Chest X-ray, PA view. Patient: 48 years old, sex M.
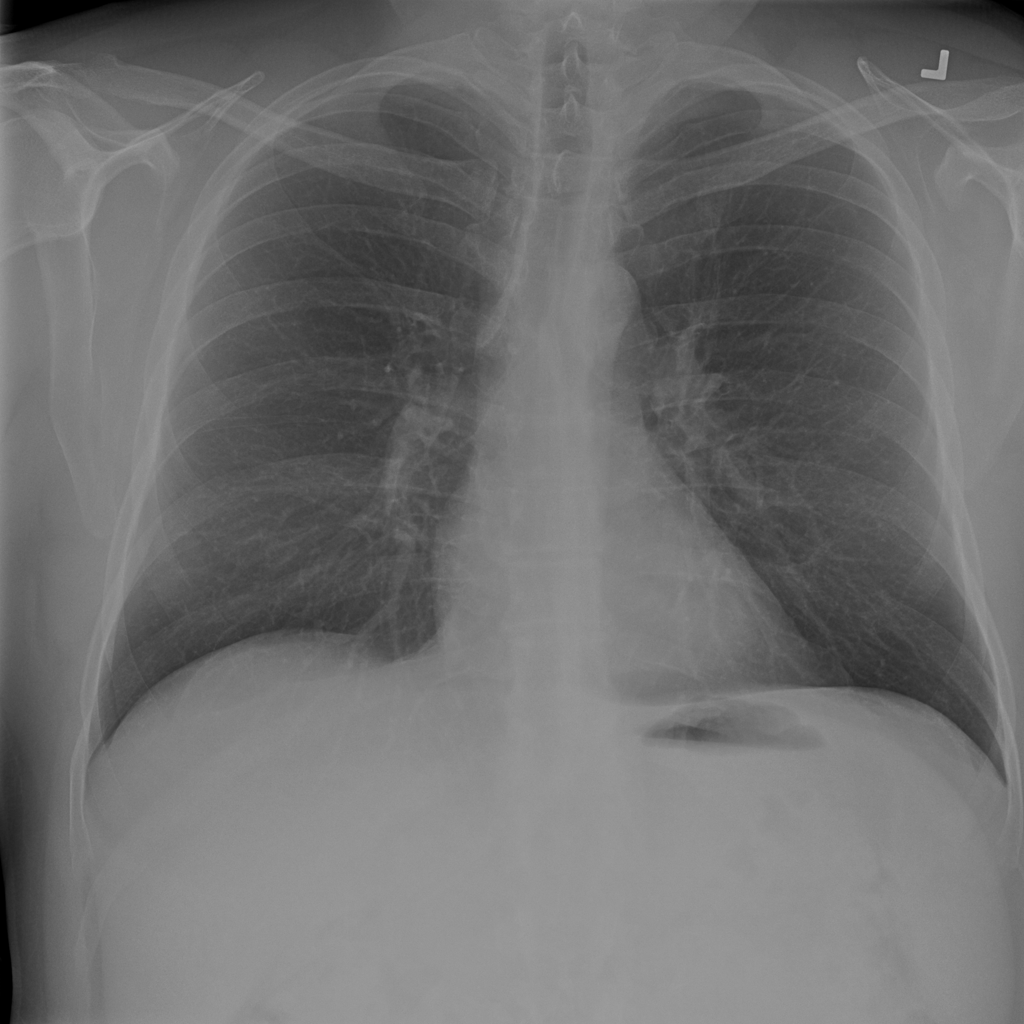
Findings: No Finding